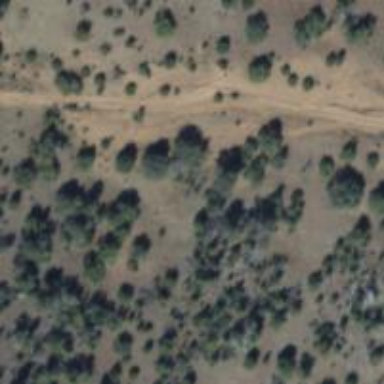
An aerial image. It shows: Patch of scrub vegetation.